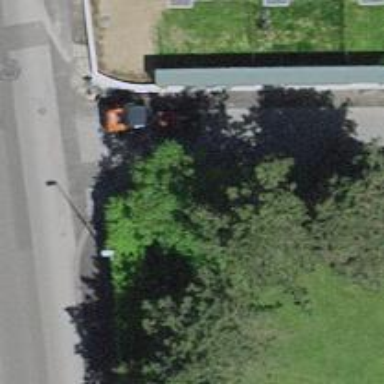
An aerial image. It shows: Footway.